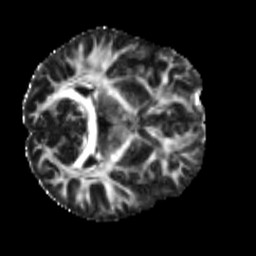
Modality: FA
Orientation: axial
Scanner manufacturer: siemens
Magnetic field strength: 3 T
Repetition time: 4 s
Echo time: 0.0594 s